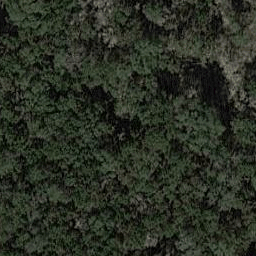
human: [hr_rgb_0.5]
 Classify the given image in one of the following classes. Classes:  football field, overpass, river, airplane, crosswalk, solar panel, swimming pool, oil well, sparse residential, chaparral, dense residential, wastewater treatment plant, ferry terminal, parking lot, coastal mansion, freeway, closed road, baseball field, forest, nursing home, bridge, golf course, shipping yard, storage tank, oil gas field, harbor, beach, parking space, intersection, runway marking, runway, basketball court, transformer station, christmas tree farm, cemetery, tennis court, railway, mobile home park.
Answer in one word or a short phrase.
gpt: forest